Question: I am trying to build a simple blog application to use the skills that I learned from Udacity so far. However, I am having trouble retrieving data from the database and displaying it for the user. Now, my blog has a permalink which displays the post that was just being submitted by the user, and also the main blog page which will display the latest 10 posts in descending order. But when I submit a post, the post is stored in the database successfully, and I am being redirected to a permalink. However, all I get is a blank page instead of the post that I just submitted.
Also, when I go back to my main blog page, I see this instead of all the posts being submitted by the user:

Here's the main python code:
'''
import os
import re
import webapp2
import jinja2
from string import letters
from google.appengine.ext import db
template_dir = os.path.join(os.path.dirname(__file__), 'templates')
jinja_env = jinja2.Environment(loader = jinja2.FileSystemLoader(template_dir), autoescape=True)
def render_str(template, **params):
t = jinja_env.get_template(template)
return t.render(params)
class Handler(webapp2.RequestHandler):
def write(self, *a, **kw):
self.response.out.write(*a, **kw)
def render_str(self, template, **params):
return render_str(template, **params)
def render(self, template, **kw):
self.write(self.render_str(template, **kw))
def render_post(response, post):
response.out.write('<b>' + post.subject + '</b><br>')
response.out.write(post.content)
def post_key(name = "dad"):
return db.Key.from_path('blog', name)
class Blogger(db.Model):
name = db.StringProperty()
content = db.TextProperty()
created = db.DateTimeProperty(auto_now_add = True)
def render(self):
self._render_text = self.content.replace('
', '<br>')
return render_str("post.html", p = self)
class MainPage(Handler):
def get(self):
self.response.write("Visit our blog")
class BlogHandler(Handler):
def get(self):
posts = db.GqlQuery("SELECT * FROM Blogger order by created desc")
self.render("frontblog.html", posts = posts)
class SubmitHandler(Handler):
def get(self):
self.render("temp.html")
def post(self):
name = self.request.get("name")
content = self.request.get("content")
if name and content:
a = Blogger(parent = post_key(), name = name, content = content)
a.put()
self.redirect('/blog/%s' % str(a.key().id()))
else:
error = "Fill in both the columns!"
self.render("temp.html", name = name, content = content, error = error)
class DisplayPost(Handler):
def get(self, post_id):
post_id = self.request.get("post_id")
if post_id:
po = Blogger.get_by_id(int(post_id), parent = post_key())
if po:
self.render("perma.html", po = po)
self.response.write("No")
app = webapp2.WSGIApplication([('/', MainPage),
('/blog', BlogHandler),
('/blog/submit', SubmitHandler),
(r'/blog/<post_id:([0-9]+)>', DisplayPost)], debug=True)
'''
Here's the HTML code for the base of all the HTML pages:
'''
<!DOCTYPE html>
<html>
<head>
<link type="text/css" rel="stylesheet" href="/static/main.css" />
<title>CS 253 Blog</title>
</head>
<body>
<a href="/blog" class="main-title">
CS 253 Blog
</a>
<div id="content">
{% block content %}
{% endblock %}
</div>
</body>
</html>
'''
Here's the HTML code for the permalink page:
'''
{% extends "base.html" %}
{% block content %}
{{po.render() | safe}}
{% endblock %}
'''
HTML code for the front of the blog:
'''
{% extends "base.html" %}
{% block content %}
{% for p in posts %}
{{ p.render() | safe }}
<br><br>
{% endfor %}
{% endblock %}
'''
I have been struggling with this for over two days now. I see no bugs in the logs either. What seems to be the problem?
---
EDIT:
Edited the source code based on the answers below. However, I still get a 404 error.
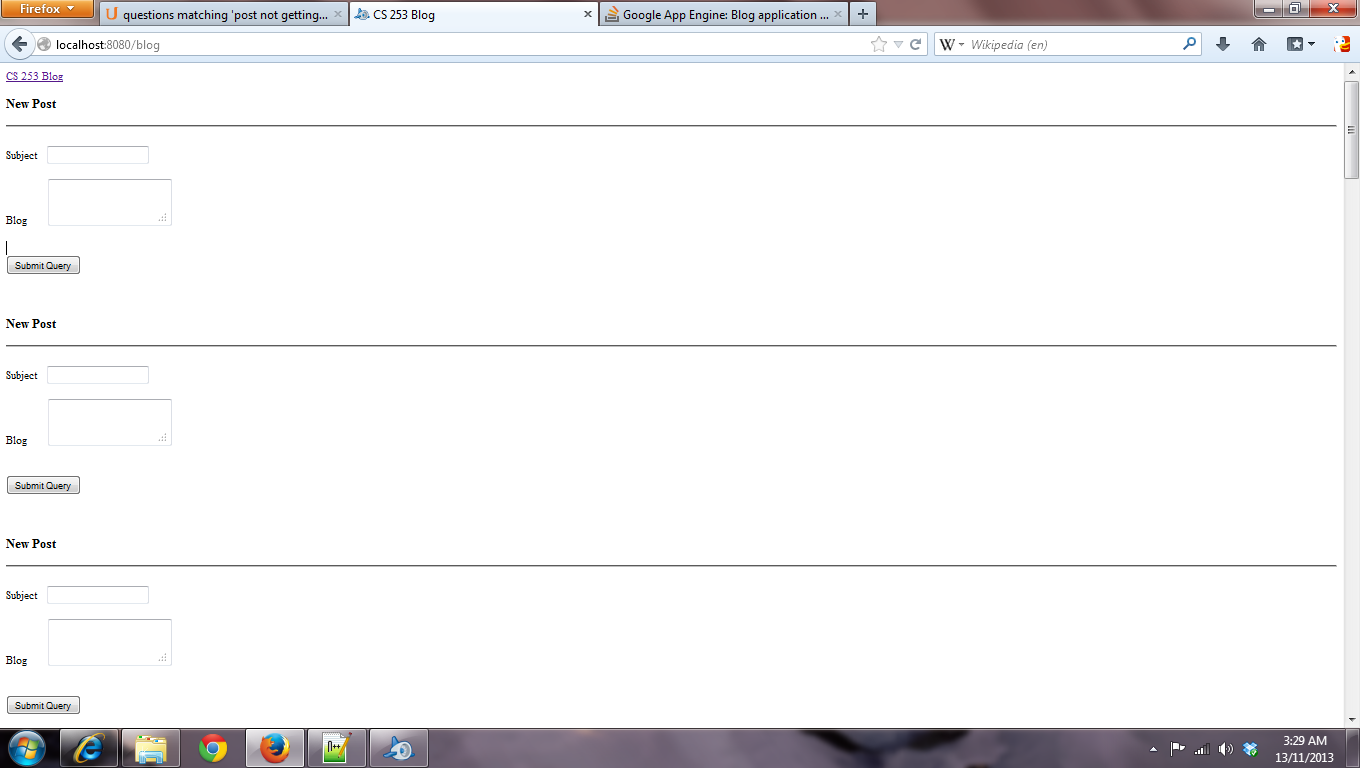
Answer: You are creating your Blogger entity with a parent key that you are not specifying when you are trying to retrieve your post in your 'DisplayPost'.
An entity's key is composed of multiple parts. It's Kind ('"Blogger"'), it's ID ('int(post_id)'), and also it's ancestor, or parent.
Because you create your entity with:
'''
a = Blogger(parent = post_key(), name = name, content = content)
'''
You need to specify the same parent when calling 'get_by_id()' (<URL>.
Your solution will be to change
'''
po = Blogger.get_by_id(int(post_id))
'''
to
'''
po = Blogger.get_by_id(int(post_id), parent=post_key())
'''
Later, if you change the name of the blog (looking at the code for post_key()), then you'll need to carry that as an argument to the post display mechanism. (You might use a subdomain as the 'name' of the blog for example).
---
Here is the previous answer that addressed issues with the regex URL mapping:
In your 'WSGIApplication' definition, you have '('/blog/([0-9]+)', DisplayPost)], debug=True)'.
You are missing the 'r' before the url string to identify the string as a :
'(r'/blog/([0-9]+), ....'
You also have the option to be more verbose with :
'(r'/blog/<post_id:([0-9]+)>, ....'
Reference: <URL>